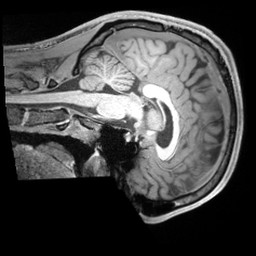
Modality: T1w
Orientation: sagittal
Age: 20
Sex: male
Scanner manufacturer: siemens
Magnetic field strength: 3 T
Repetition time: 2.2 s
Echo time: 0.00218 s